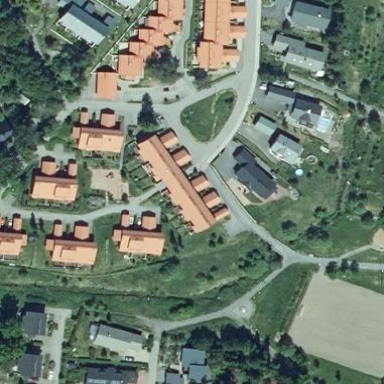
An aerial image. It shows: Terrace building.